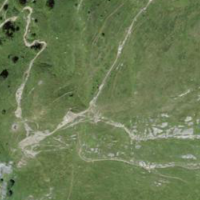
EUNIS habitat code: 26
Species observed at this site:
Oxytropis campestris
Aster alpinus
Saxifraga paniculata
Parnassia palustris
Dryas octopetala
Clinopodium alpinum